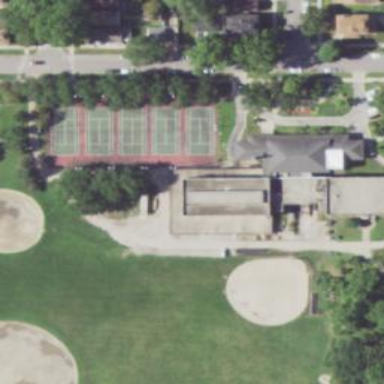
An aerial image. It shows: Public building within sports center.